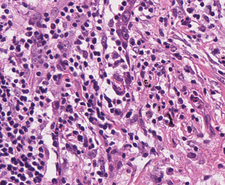
Tumor epithelial tissue: no
Tumor-associated stroma tissue: yes
Normal tissue: no